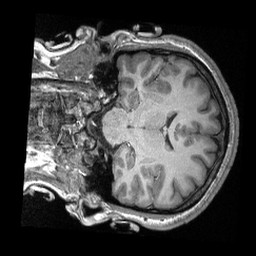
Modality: T1w
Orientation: coronal
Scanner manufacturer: siemens
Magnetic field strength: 3 T
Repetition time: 2.3 s
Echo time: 0.00308 s